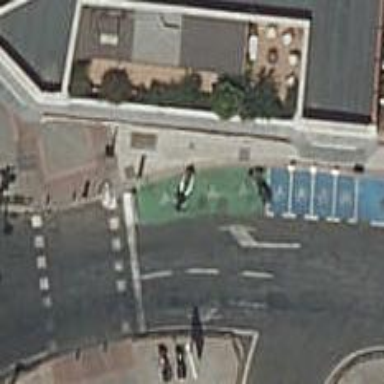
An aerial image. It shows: Motorcycle parking area.